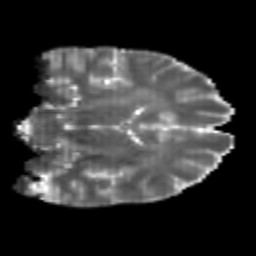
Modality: T2w
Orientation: coronal
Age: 24
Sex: male
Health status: healthy
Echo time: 0.074 s